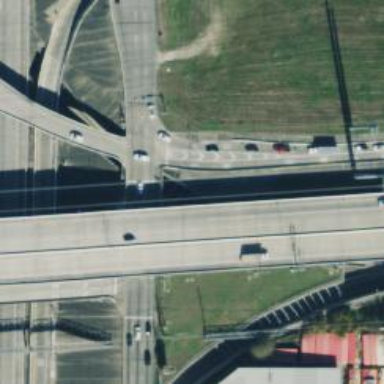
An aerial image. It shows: Secondary road with frontage road crossing bridge.